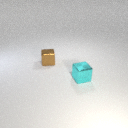
small brown metal cube behind small cyan metal cube